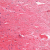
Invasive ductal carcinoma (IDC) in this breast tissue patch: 0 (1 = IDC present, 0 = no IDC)